Question: In my MainWindow ,menuBar contents and toolBar contents are few that it will occupy only a small portion in the left side off the main window and the rest of the portion is left empty.
Im having a info frame with some widgets in it in the right side of the centerwidget.
my question is that can i use the the info frame from the menu bar space itself
as menubar and toolbar can occupy only left portion of the mainwindow and i can use the entire right portion for info frame..?
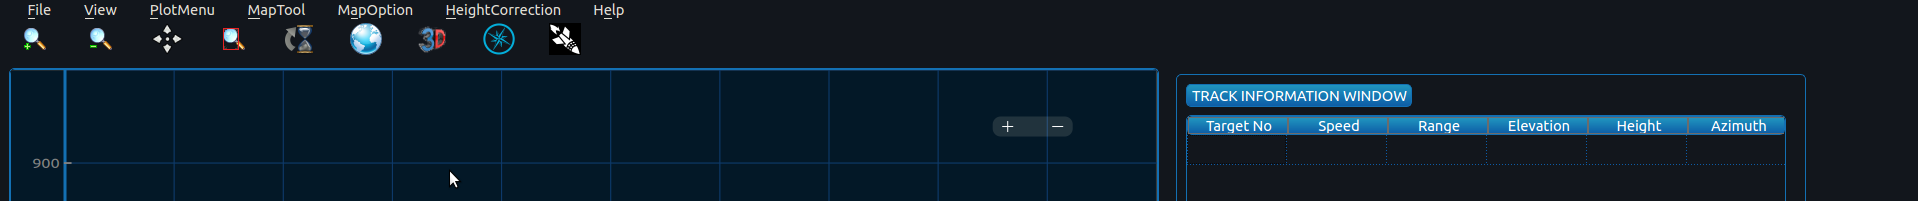
Answer: You can't use that space through layout because this space is already taken by the main menu and the toolbar. There is no option to put something in this space.
But you can add a main window's child without putting it in any layout. It will be shown above all layed out children. But you will have to calculate and adjust size and position of this widget manually.
For example, add the following code to the main window's constructor:
'''
QPushButton* b = new QPushButton("TEST", this);
b->move(200, 0);
'''
It looks like this: